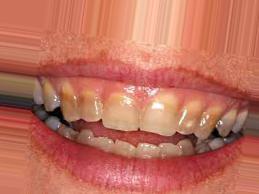
Condition: Tooth Discoloration